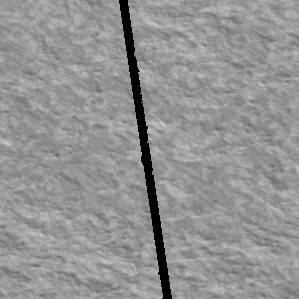
Label: frost